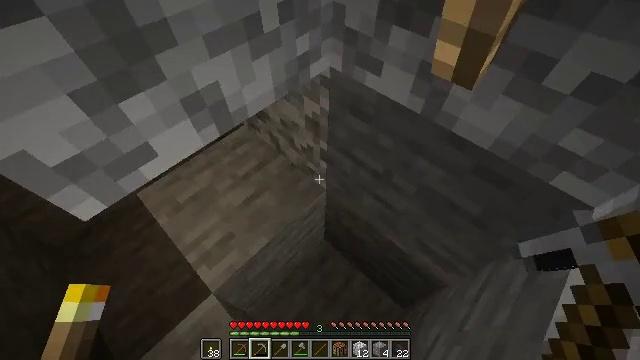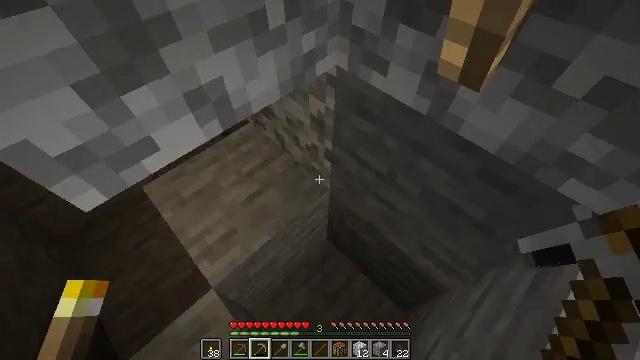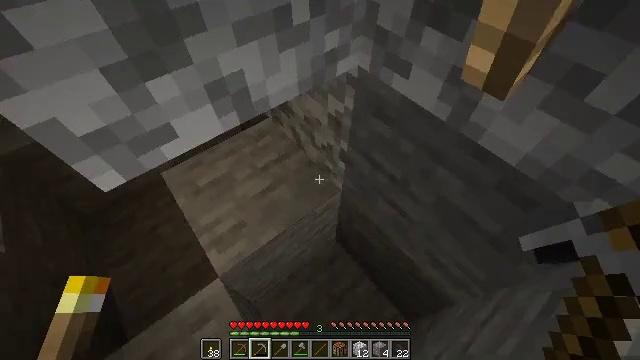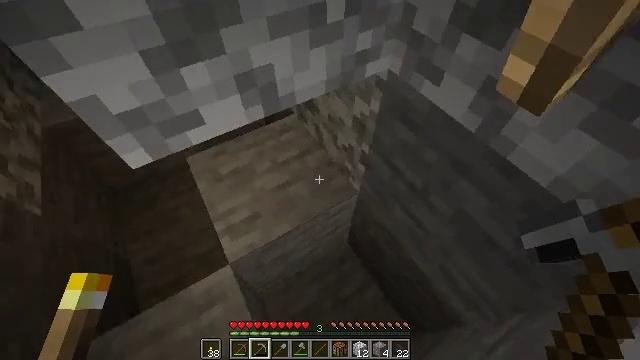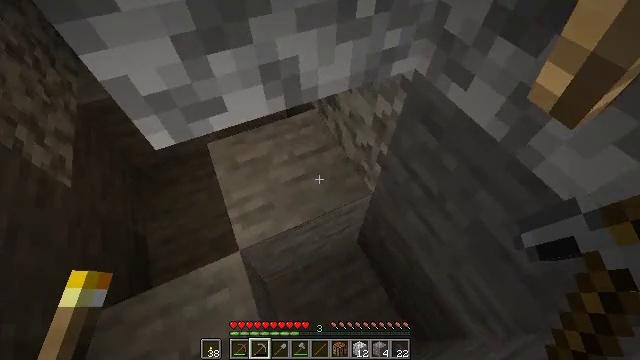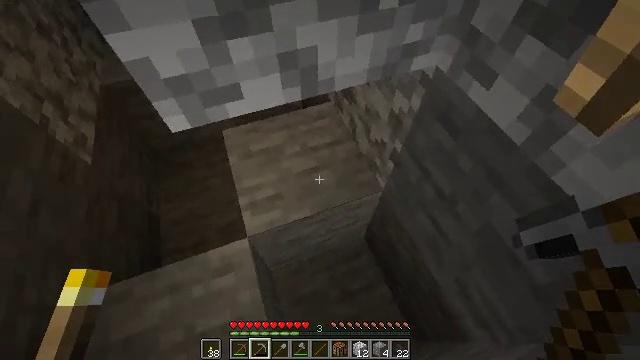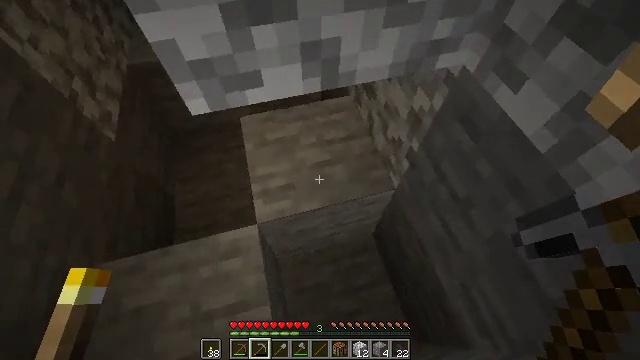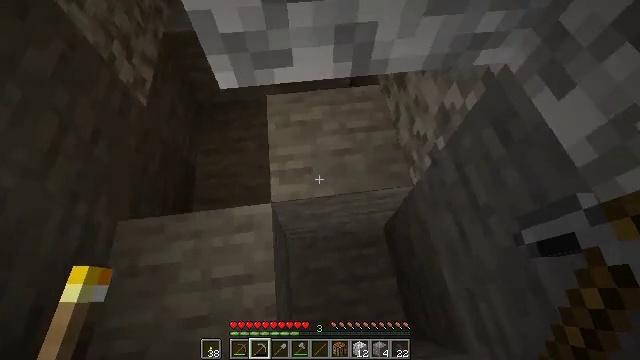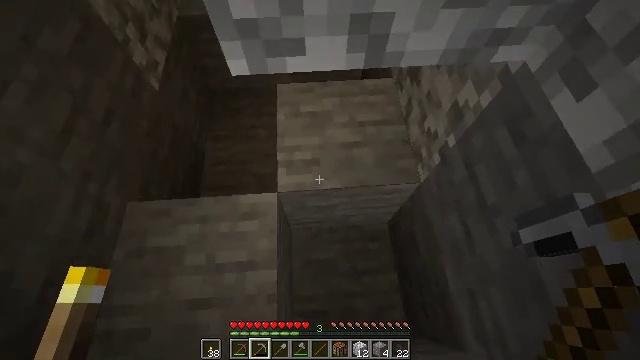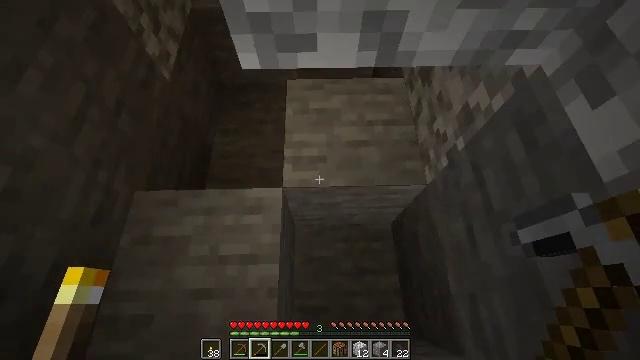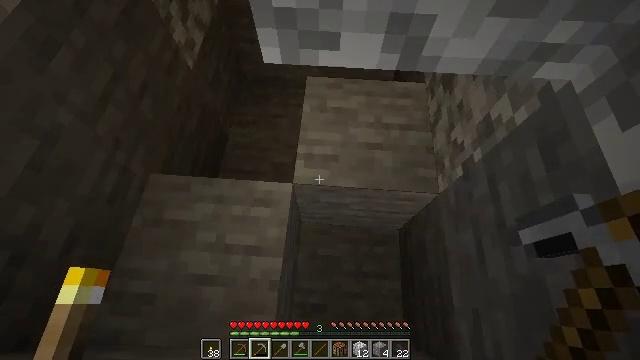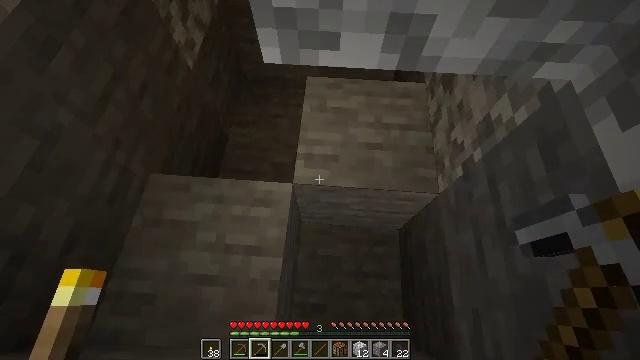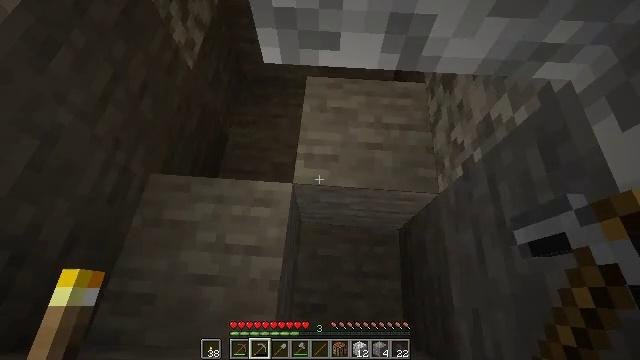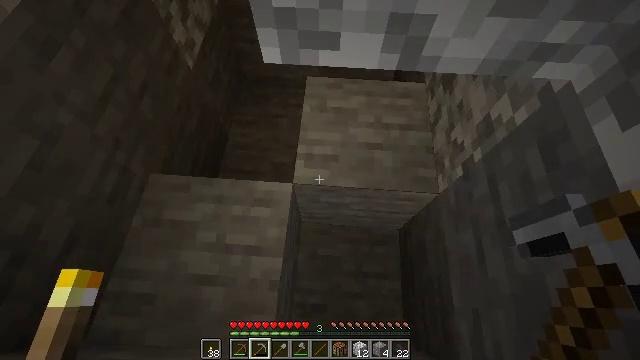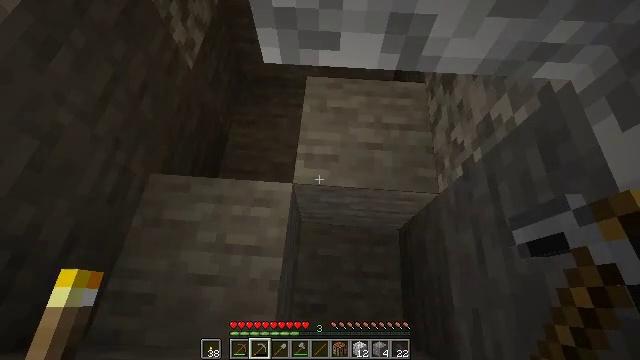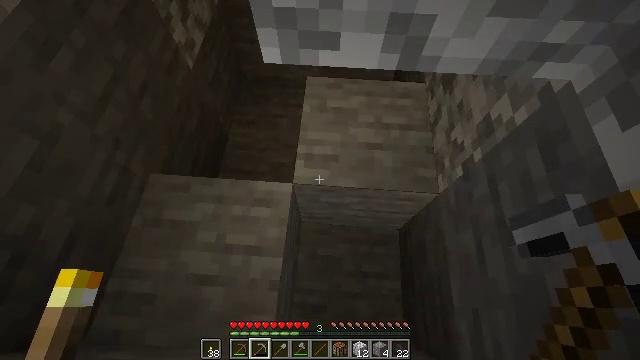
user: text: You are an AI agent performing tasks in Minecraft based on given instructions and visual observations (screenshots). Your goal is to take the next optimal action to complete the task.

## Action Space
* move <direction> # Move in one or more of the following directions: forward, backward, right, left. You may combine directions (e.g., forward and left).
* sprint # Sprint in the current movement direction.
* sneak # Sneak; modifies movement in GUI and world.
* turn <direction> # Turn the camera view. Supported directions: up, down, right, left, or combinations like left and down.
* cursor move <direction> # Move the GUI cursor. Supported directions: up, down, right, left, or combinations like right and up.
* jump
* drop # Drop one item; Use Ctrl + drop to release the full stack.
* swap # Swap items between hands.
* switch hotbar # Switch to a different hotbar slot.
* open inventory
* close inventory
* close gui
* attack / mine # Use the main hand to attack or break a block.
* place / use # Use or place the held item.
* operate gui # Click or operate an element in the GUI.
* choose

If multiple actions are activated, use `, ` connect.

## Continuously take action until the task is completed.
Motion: motion action
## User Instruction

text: Mine stone underground.
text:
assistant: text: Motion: turn left
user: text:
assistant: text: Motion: turn left
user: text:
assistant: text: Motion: turn left
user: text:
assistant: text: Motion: turn left
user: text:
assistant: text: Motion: turn left and down
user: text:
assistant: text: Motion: turn left and down
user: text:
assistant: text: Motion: turn left and down
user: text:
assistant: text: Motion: turn left and down
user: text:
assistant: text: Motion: turn left
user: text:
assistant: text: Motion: turn left
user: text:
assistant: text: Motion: no_op
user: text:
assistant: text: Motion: no_op
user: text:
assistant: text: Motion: no_op
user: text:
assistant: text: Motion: no_op
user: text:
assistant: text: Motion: no_op
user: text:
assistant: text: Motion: no_op
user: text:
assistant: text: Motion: no_op
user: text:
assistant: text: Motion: no_op
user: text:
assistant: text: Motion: no_op
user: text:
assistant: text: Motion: no_op
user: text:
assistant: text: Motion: switch to hotbar 6
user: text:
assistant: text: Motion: switch to hotbar 6
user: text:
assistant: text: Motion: switch to hotbar 6
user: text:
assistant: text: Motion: switch to hotbar 6
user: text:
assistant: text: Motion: switch to hotbar 6
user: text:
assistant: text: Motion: no_op
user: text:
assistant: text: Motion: no_op
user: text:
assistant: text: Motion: no_op
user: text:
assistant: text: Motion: no_op
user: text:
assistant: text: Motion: no_op